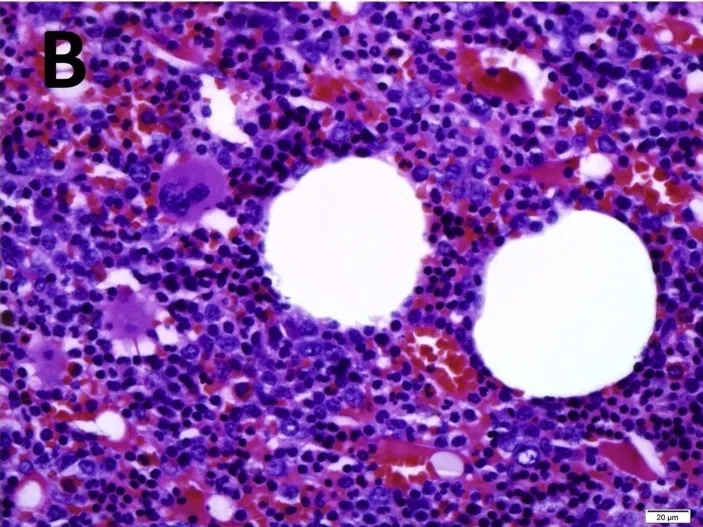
(B) High power view of the trilineage hematopoietic element with megakaryocytes (x40 magnification).
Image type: pathology (h&e)